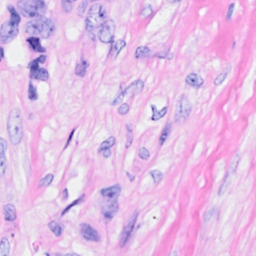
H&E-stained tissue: Breast